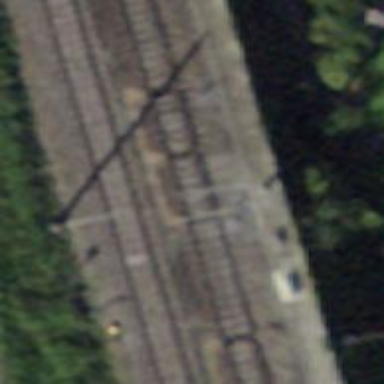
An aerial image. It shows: Railway switch.